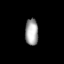
Tissue: lung
Cell type: Endothelial cells
Senescence score: 0.6071
Nuclear area (px): 339
Mean DAPI intensity: 163.534